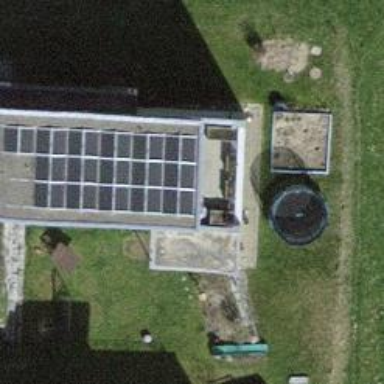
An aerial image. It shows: Solar power generator utilizing photovoltaic technology with solar photovoltaic panels.